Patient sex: M
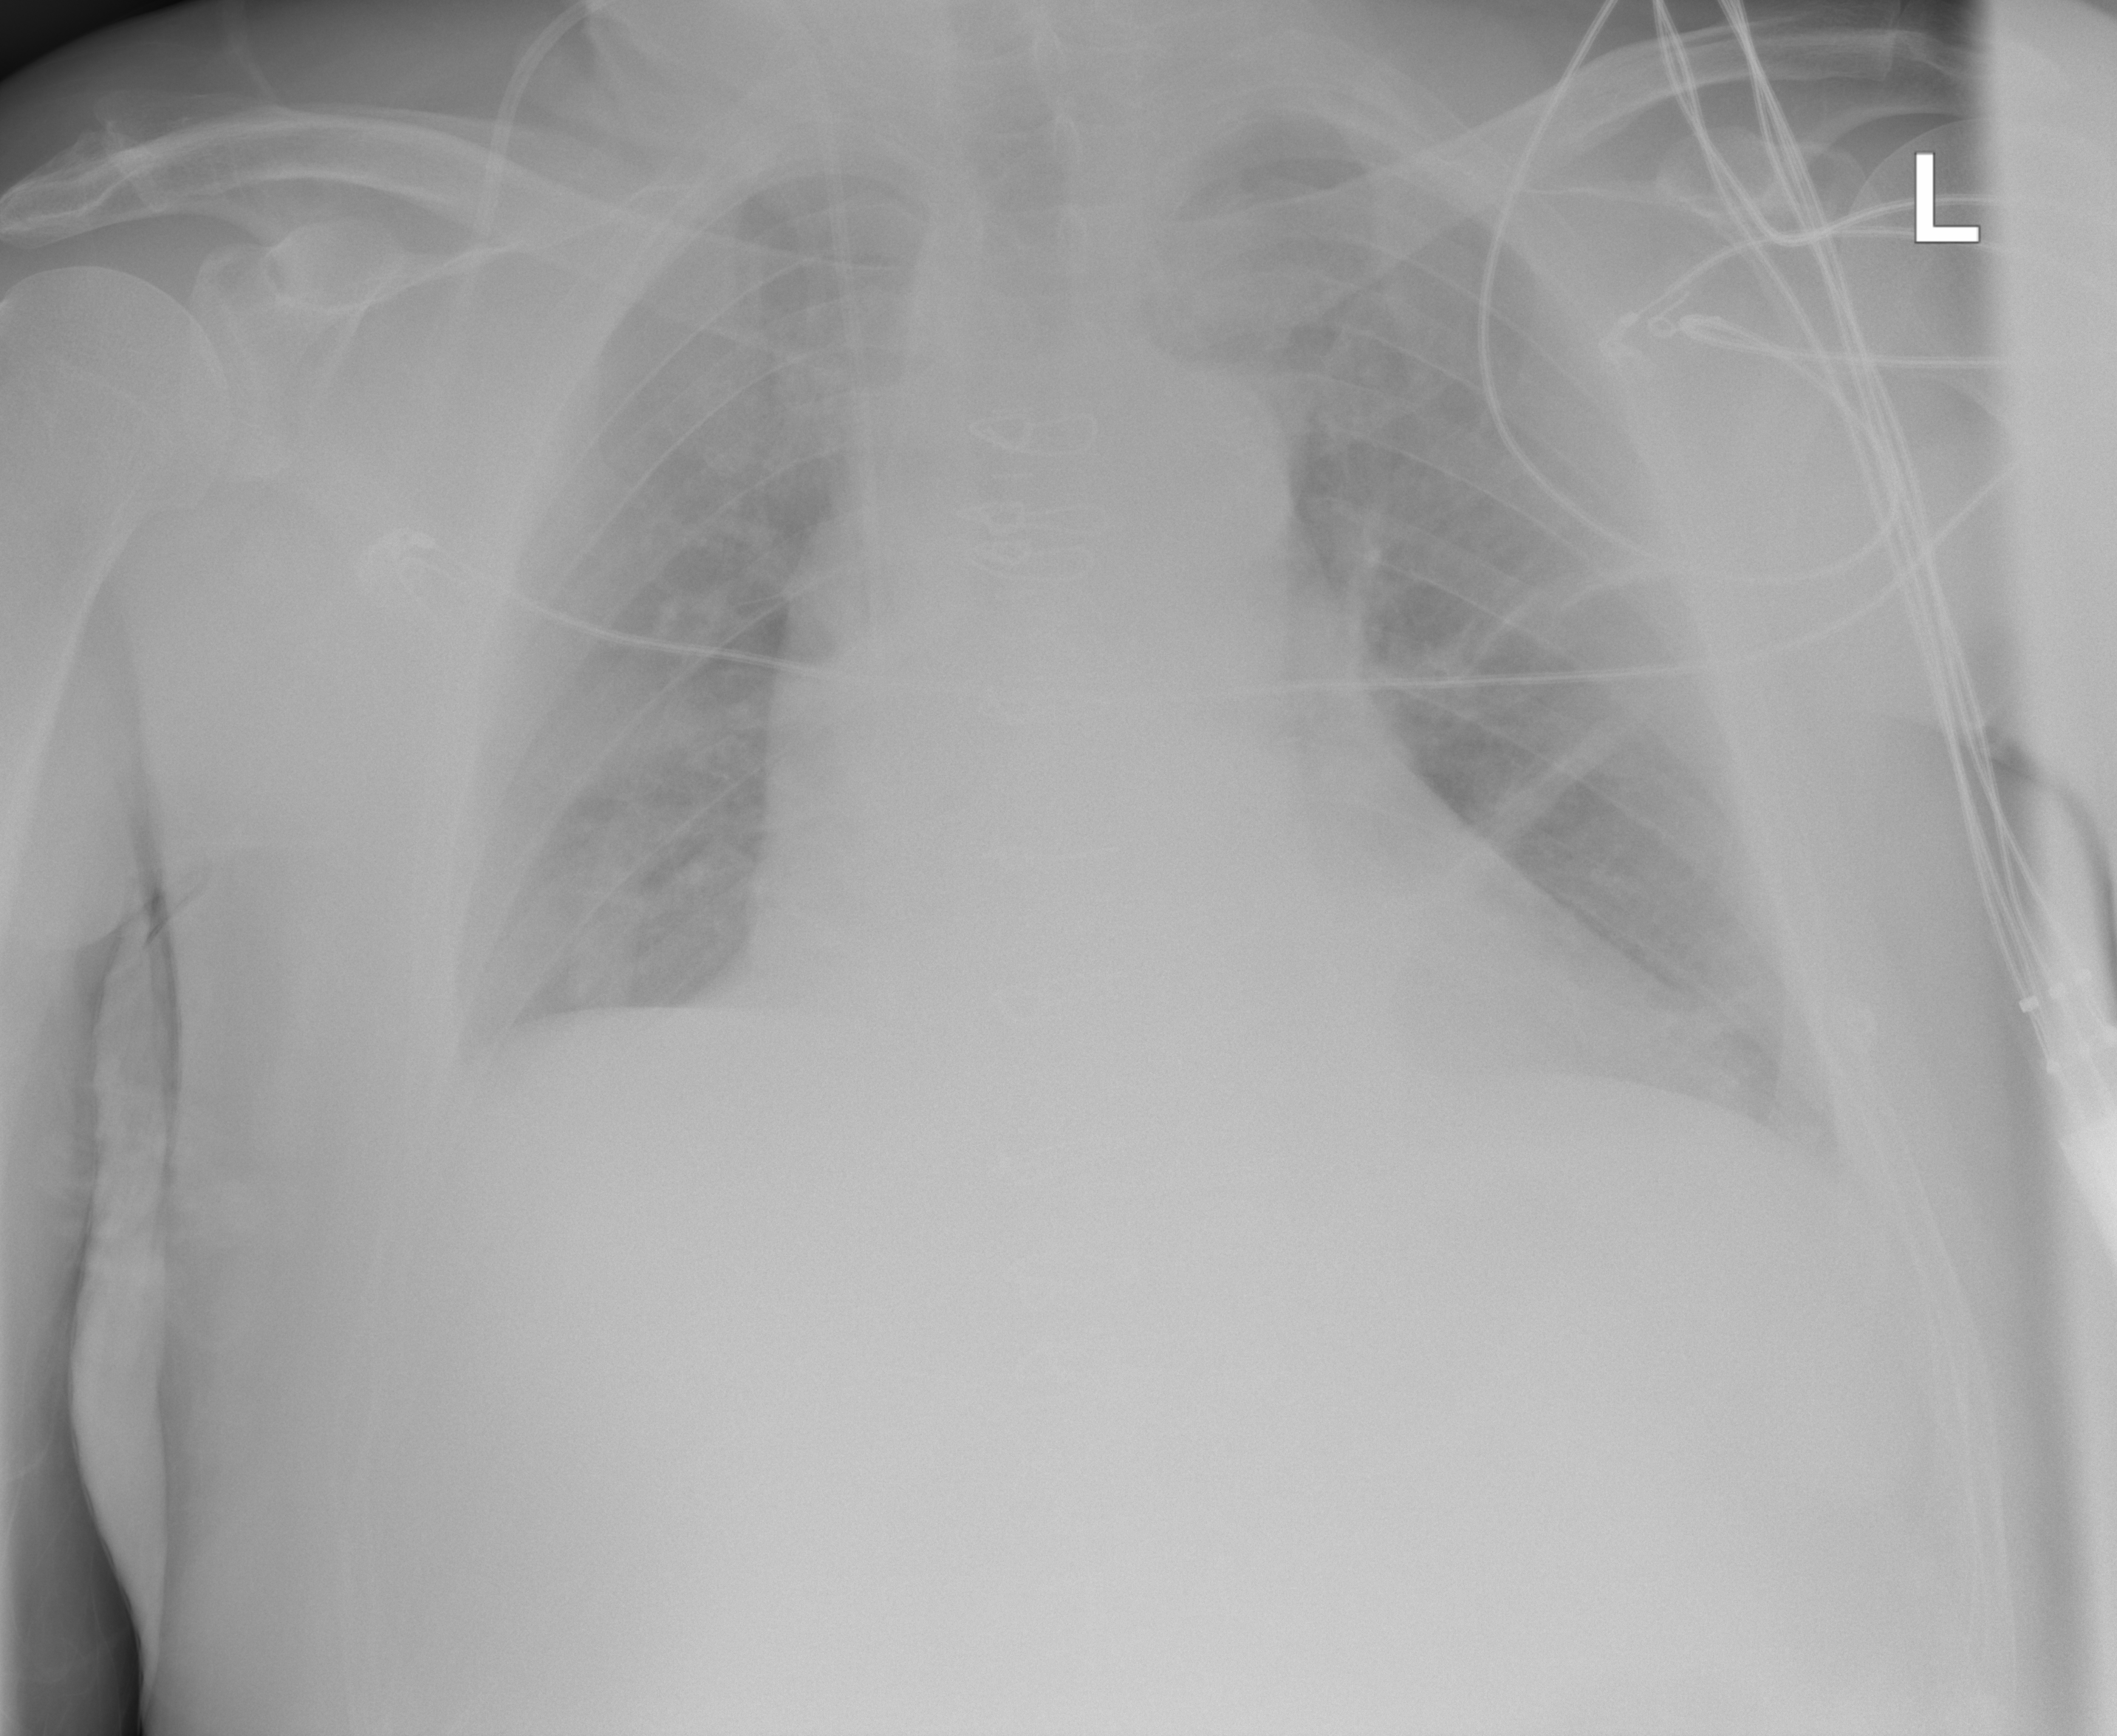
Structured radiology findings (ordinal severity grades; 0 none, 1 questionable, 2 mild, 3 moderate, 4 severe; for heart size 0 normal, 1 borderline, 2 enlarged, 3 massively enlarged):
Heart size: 2
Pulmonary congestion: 0
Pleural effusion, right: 2
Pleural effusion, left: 0
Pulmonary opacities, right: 0
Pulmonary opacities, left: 0
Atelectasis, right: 0
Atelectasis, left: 2